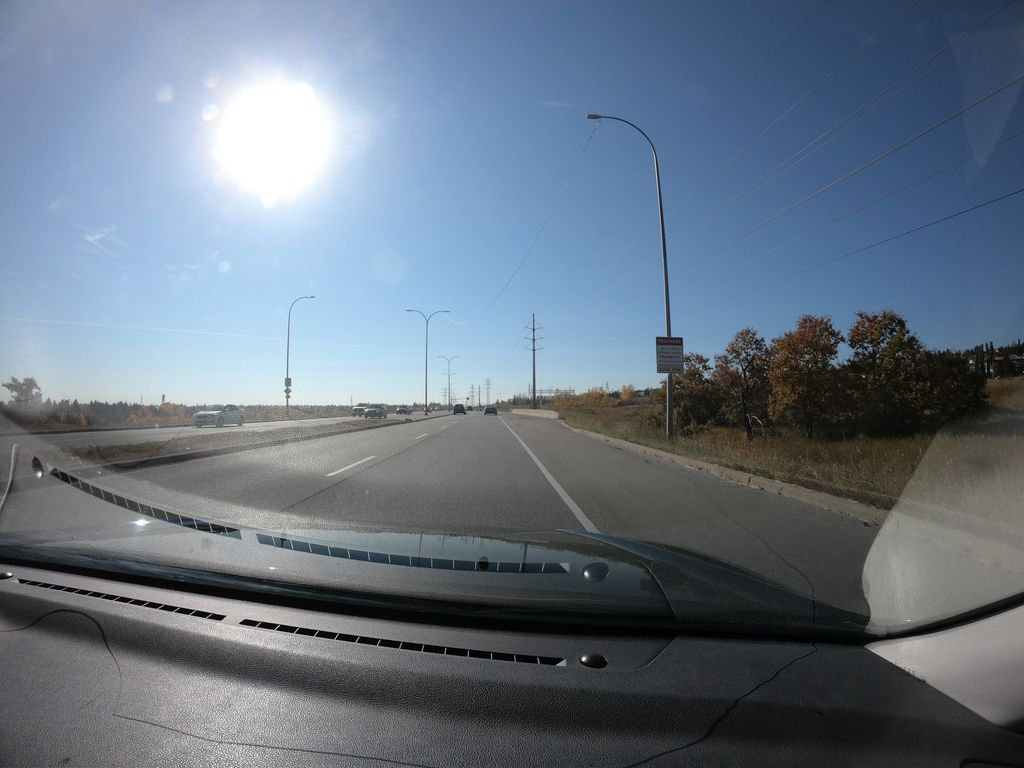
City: calgary